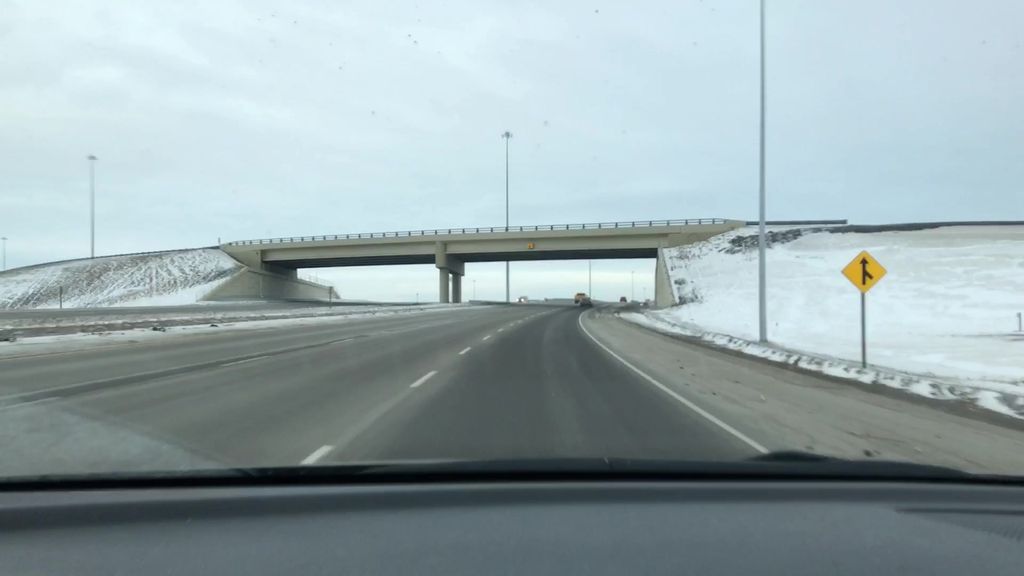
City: edmonton